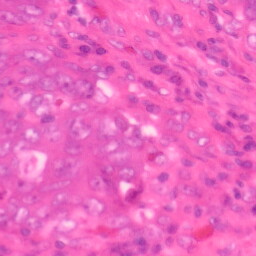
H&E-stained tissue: Colon